Question: I want to plot the arctan of the fractions of two vectors (x and y):
'''
atan.add <- atan(x/y)
plot(atan.add)
# I get this:
'''

However, is there a way in R to get the y axis numbers as fractions of pi, i.e. pi/2, pi/4, etc.?
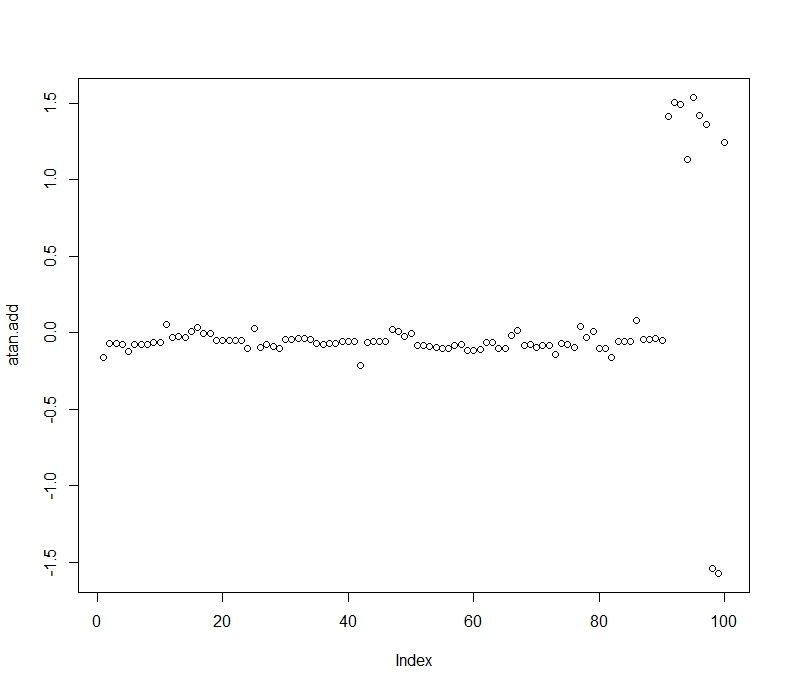
Answer: You can set 'axes=FALSE' in the 'plot()' function and then define your own axes using 'axis()'. Something like:
'''
x <- 1:100
set.seed(121)
y <- rnorm(5) #random data
atan.add <- atan(x/y)
plot(atan.add,axes=FALSE) #note the "axes=FALSE"
axis(side=1) #plot x axis (side=1)
axis(side=2, at=c(-pi, -pi/2, -pi/4, 0 ,pi/4, pi/2, pi), labels=expression(-pi, -pi/2, -pi/4, 0, pi/4, pi/2, pi)) #"side=2" specifies "y" axis
'''
For more information, look at <URL>.